You are looking at the envelope spectrum of a bearing's vibration signal. The marked vertical lines are the theoretical fault frequencies for the outer race, inner race, rolling elements, and cage. Diagnose the bearing from this image, choosing from: normal, inner_race, outer_race, ball.
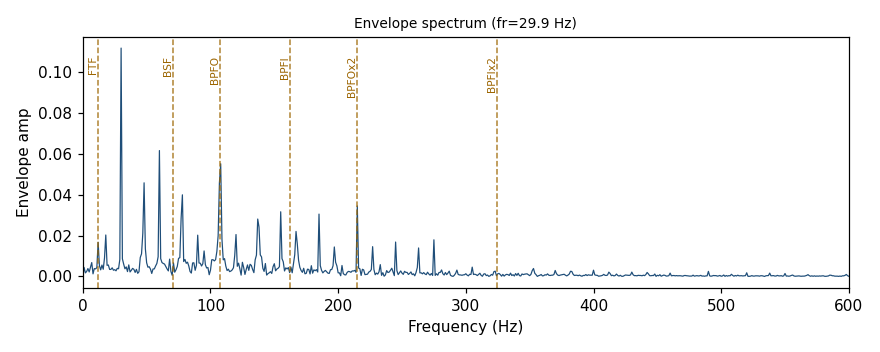
Answer: outer_race